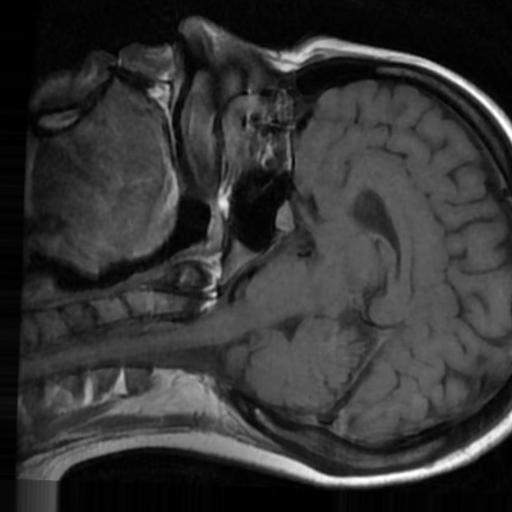
Label: brain_tumor